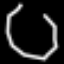
Label: octagon